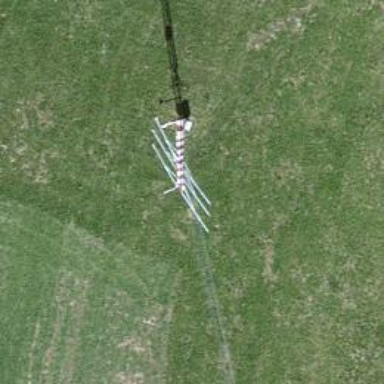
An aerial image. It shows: Antenna.